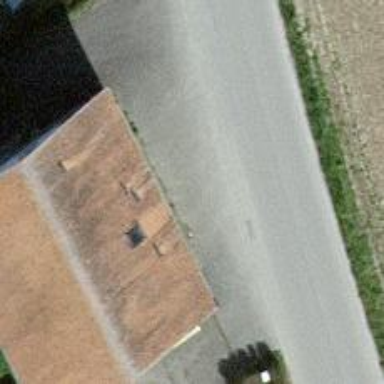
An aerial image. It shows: Detached building.